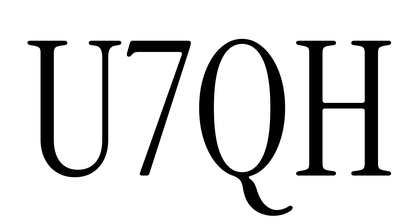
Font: InstrumentSerif-Regular